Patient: sex M, age 52
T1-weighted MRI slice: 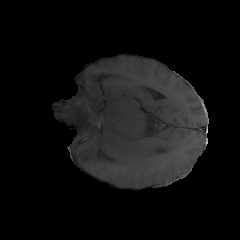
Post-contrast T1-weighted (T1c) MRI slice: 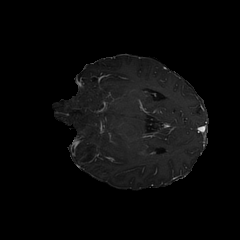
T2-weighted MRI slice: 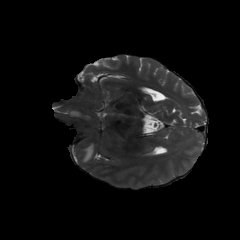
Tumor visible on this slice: yes
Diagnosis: Glioblastoma, IDH-wildtype
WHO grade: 4